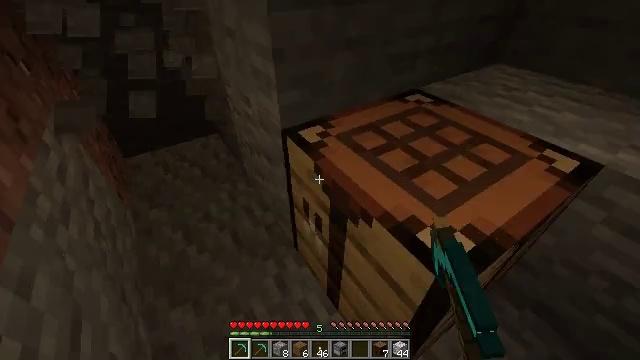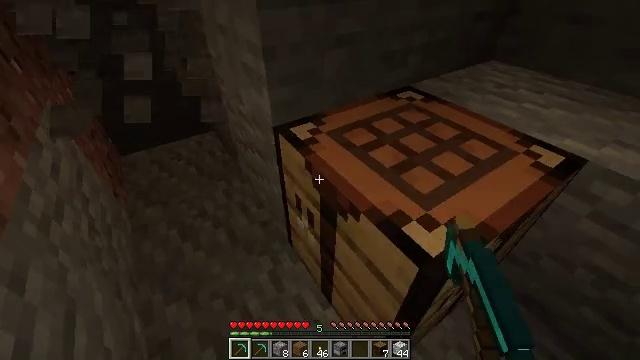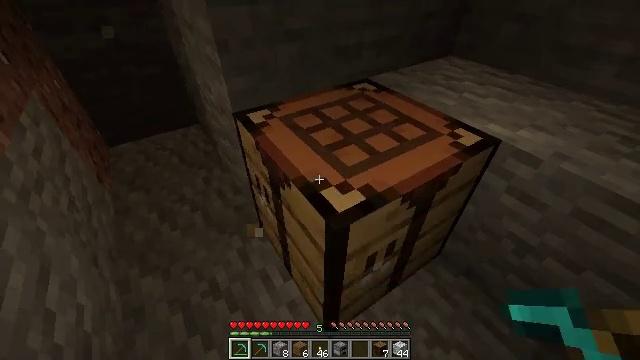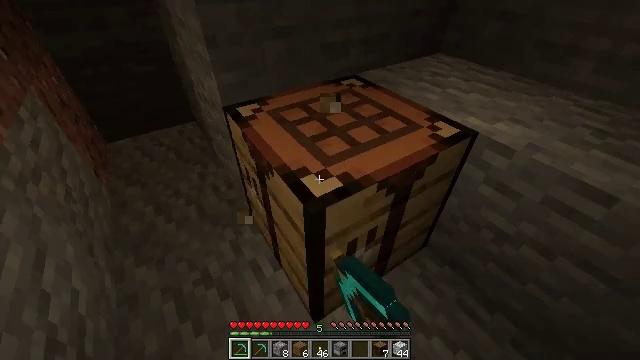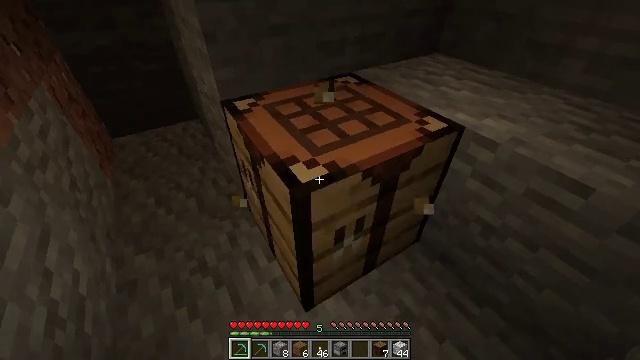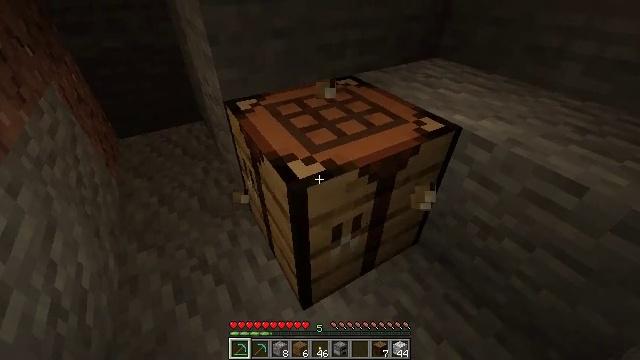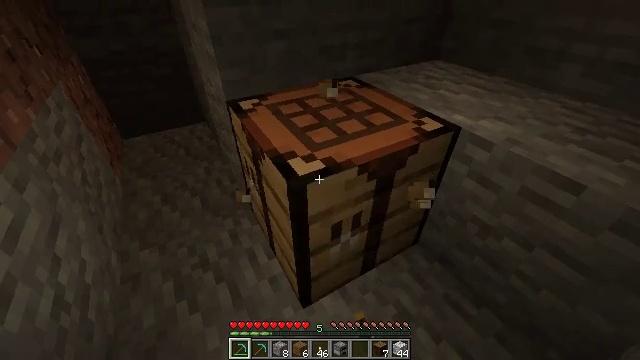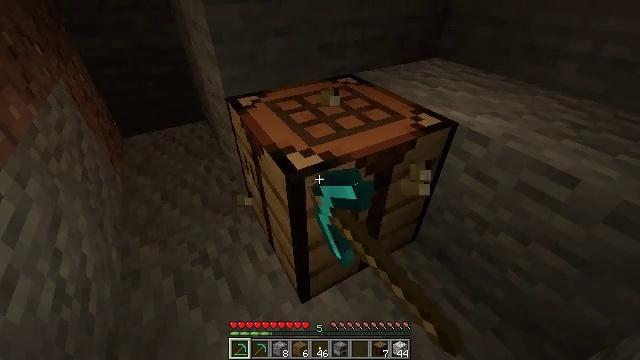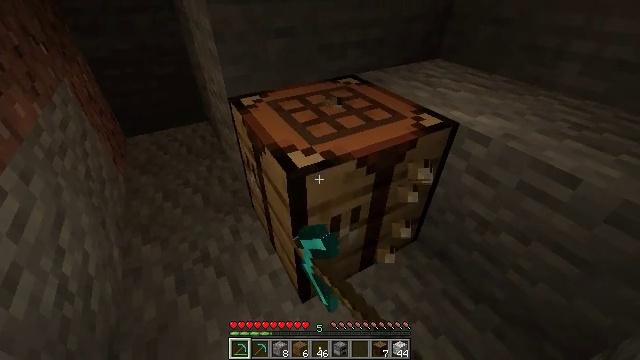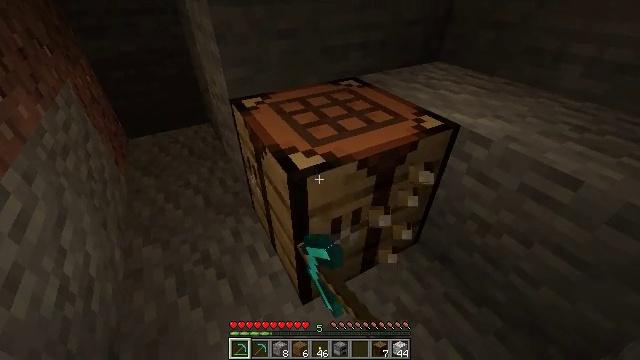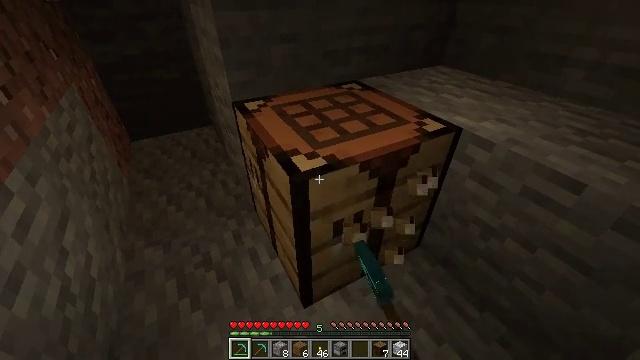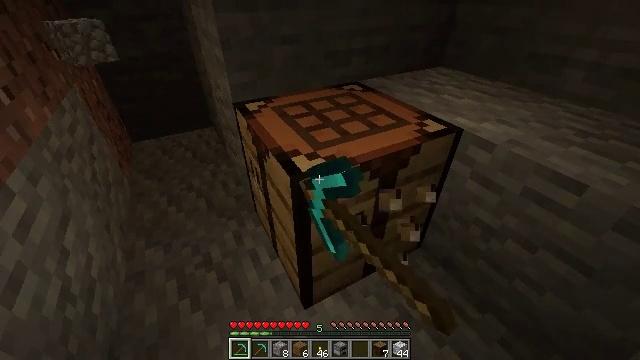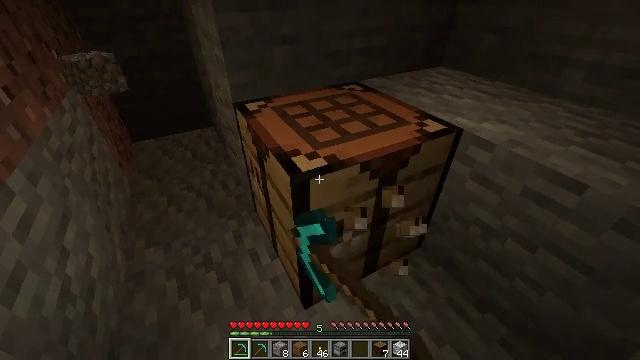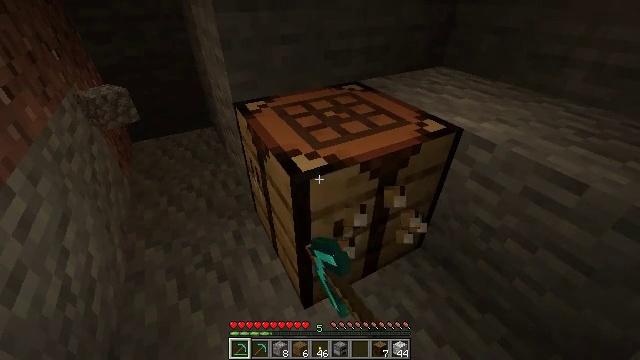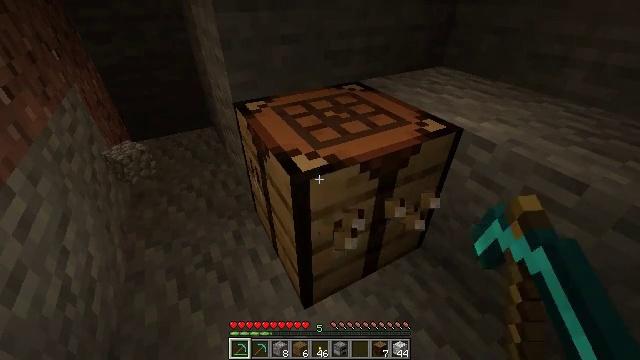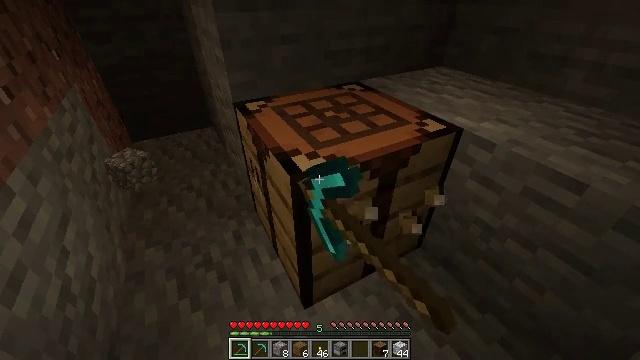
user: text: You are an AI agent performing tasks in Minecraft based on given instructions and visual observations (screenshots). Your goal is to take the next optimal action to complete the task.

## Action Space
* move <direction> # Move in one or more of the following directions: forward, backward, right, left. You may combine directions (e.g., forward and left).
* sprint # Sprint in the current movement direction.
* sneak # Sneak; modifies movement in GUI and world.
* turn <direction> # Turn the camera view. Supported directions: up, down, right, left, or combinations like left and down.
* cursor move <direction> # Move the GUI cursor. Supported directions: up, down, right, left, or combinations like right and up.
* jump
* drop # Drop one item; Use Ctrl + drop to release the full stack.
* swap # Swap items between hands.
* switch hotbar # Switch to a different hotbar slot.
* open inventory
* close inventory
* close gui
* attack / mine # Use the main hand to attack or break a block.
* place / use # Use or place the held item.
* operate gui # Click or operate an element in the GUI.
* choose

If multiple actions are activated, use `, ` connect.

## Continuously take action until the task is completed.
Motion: motion action
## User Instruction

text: Attack the crafting table to break it.
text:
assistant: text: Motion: move back and move right
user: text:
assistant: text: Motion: move back and move right, attack / mine
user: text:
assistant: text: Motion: attack / mine
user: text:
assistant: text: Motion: turn left, attack / mine
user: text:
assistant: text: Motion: turn left and up, attack / mine
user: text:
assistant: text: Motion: attack / mine
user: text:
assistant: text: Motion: attack / mine
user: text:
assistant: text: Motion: attack / mine
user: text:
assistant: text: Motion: attack / mine
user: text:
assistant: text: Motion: attack / mine
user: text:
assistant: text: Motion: attack / mine
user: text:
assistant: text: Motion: attack / mine
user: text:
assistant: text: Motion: attack / mine
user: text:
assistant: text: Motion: attack / mine
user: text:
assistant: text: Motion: attack / mine
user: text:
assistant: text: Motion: attack / mine
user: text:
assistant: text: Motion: attack / mine
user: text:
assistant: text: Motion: attack / mine
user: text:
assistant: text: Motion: attack / mine
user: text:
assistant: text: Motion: attack / mine
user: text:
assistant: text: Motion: attack / mine
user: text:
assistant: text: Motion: attack / mine
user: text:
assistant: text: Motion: attack / mine
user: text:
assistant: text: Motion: attack / mine
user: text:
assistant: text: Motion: attack / mine
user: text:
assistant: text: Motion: attack / mine
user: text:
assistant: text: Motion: attack / mine
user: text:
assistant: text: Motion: attack / mine
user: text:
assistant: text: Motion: attack / mine
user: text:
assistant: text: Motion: attack / mine